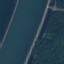
Label: River